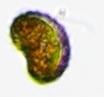
Label: Akashiwo